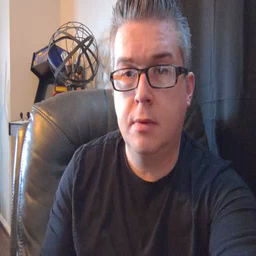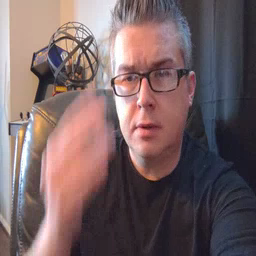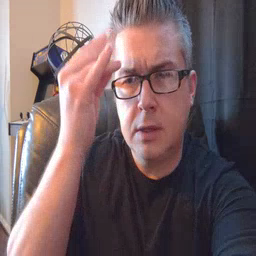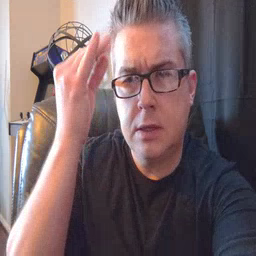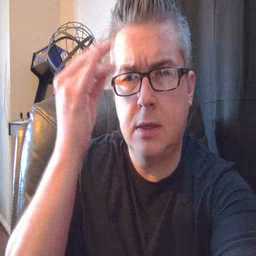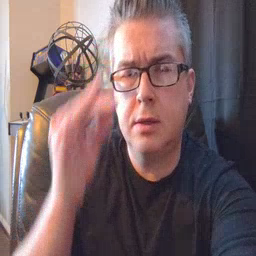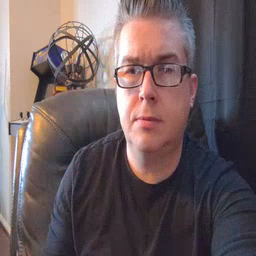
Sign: think